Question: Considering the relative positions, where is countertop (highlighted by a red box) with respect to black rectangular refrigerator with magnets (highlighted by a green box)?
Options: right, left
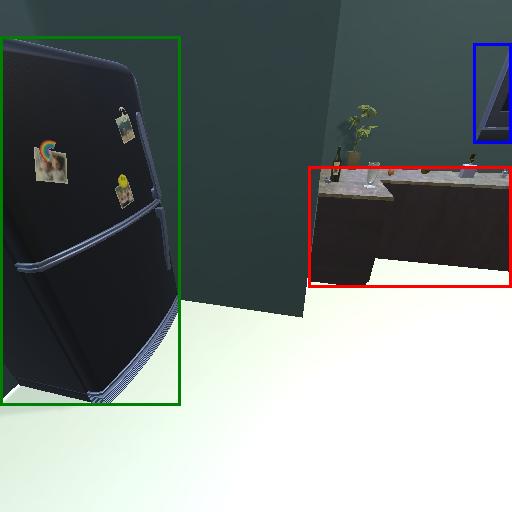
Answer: right